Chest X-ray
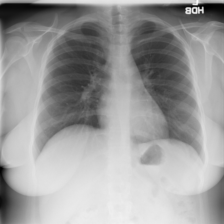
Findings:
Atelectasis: negative
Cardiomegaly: negative
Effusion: negative
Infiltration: negative
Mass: negative
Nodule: negative
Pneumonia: negative
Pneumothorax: negative
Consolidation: negative
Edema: negative
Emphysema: negative
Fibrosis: negative
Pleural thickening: negative
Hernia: negative